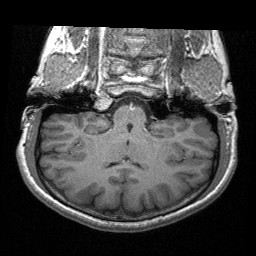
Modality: T1w
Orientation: sagittal